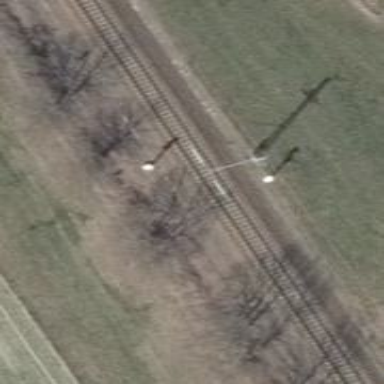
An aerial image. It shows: Railway signal.